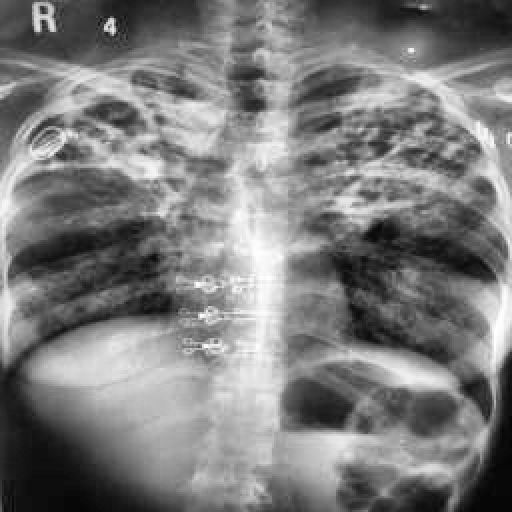
Finding: TUBERCULOSIS